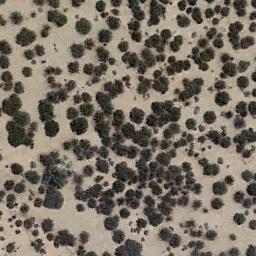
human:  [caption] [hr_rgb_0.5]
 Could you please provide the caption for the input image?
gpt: There are about a hundred trees in this desert .

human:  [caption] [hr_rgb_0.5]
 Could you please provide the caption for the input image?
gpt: Some disconnected chaparrals grow in the desert .

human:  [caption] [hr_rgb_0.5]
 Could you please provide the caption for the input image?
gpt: The chaparral is on the yellow desert .

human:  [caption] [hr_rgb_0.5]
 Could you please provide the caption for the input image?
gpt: Chaparral is evenly distributed on the sand .

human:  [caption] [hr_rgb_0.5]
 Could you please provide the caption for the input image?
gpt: The plants in the chaparral are evenly distributed .